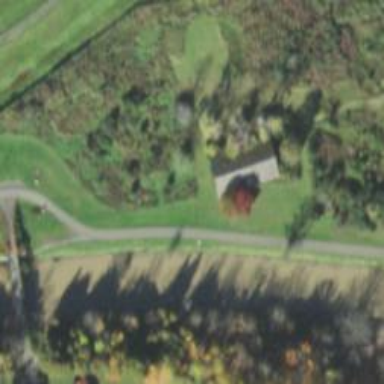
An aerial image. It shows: Memorial site with historic significance.